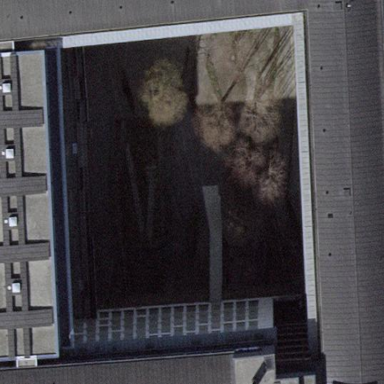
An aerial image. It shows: Commercial building with flat roof.